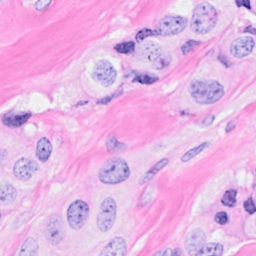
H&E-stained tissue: Breast